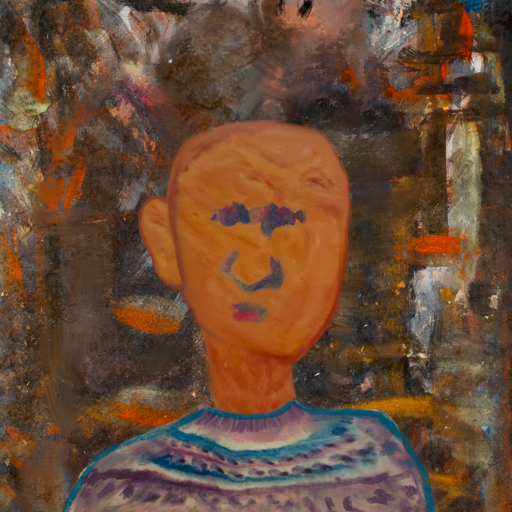
Background: GypsyQueen, Head And Neck Front: Pious_Lady, Face Front: In_The_Sun, Bust: HillGirl, Hair Front: Blank, Head Accessory: Blank, Second Necklace: Blank, Necklace: Blank, Baby: Blank